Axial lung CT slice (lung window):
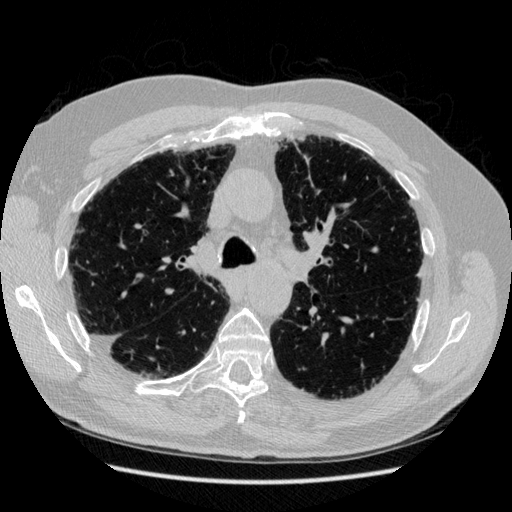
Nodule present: no